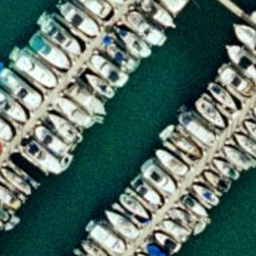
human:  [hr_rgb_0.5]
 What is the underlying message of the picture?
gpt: harbor